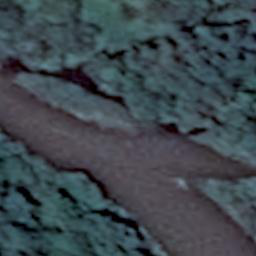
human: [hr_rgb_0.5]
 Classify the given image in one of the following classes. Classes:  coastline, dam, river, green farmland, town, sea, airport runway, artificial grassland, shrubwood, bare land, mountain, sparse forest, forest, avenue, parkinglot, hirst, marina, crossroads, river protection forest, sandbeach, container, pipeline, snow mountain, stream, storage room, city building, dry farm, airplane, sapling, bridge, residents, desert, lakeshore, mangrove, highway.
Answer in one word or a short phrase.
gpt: river